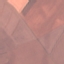
Land use / land cover: AnnualCrop